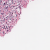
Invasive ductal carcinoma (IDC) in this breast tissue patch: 1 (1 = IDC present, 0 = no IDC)